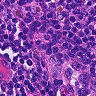
Metastatic tissue present: no